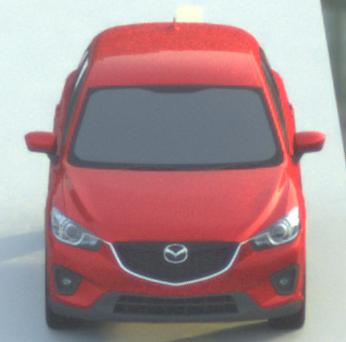
Make: Mazda
Model: CX-5 2.0 SKYACTIV-G 160
Detailed model: CX-5 (GH)
Model produced from: 2012/04
Model produced until: 2015/02
Doors: 5
Color: red
Road condition: dry road
Daytime: sunrise or sunset
Contrast: low contrast